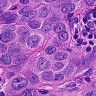
Metastatic tissue present: yes